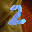
Label: 2